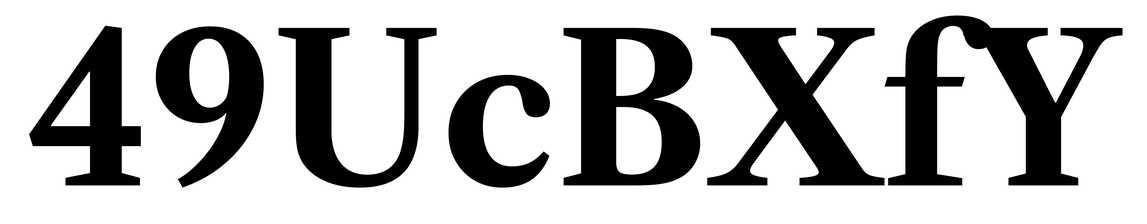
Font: LibreCaslonText_Bold